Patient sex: F
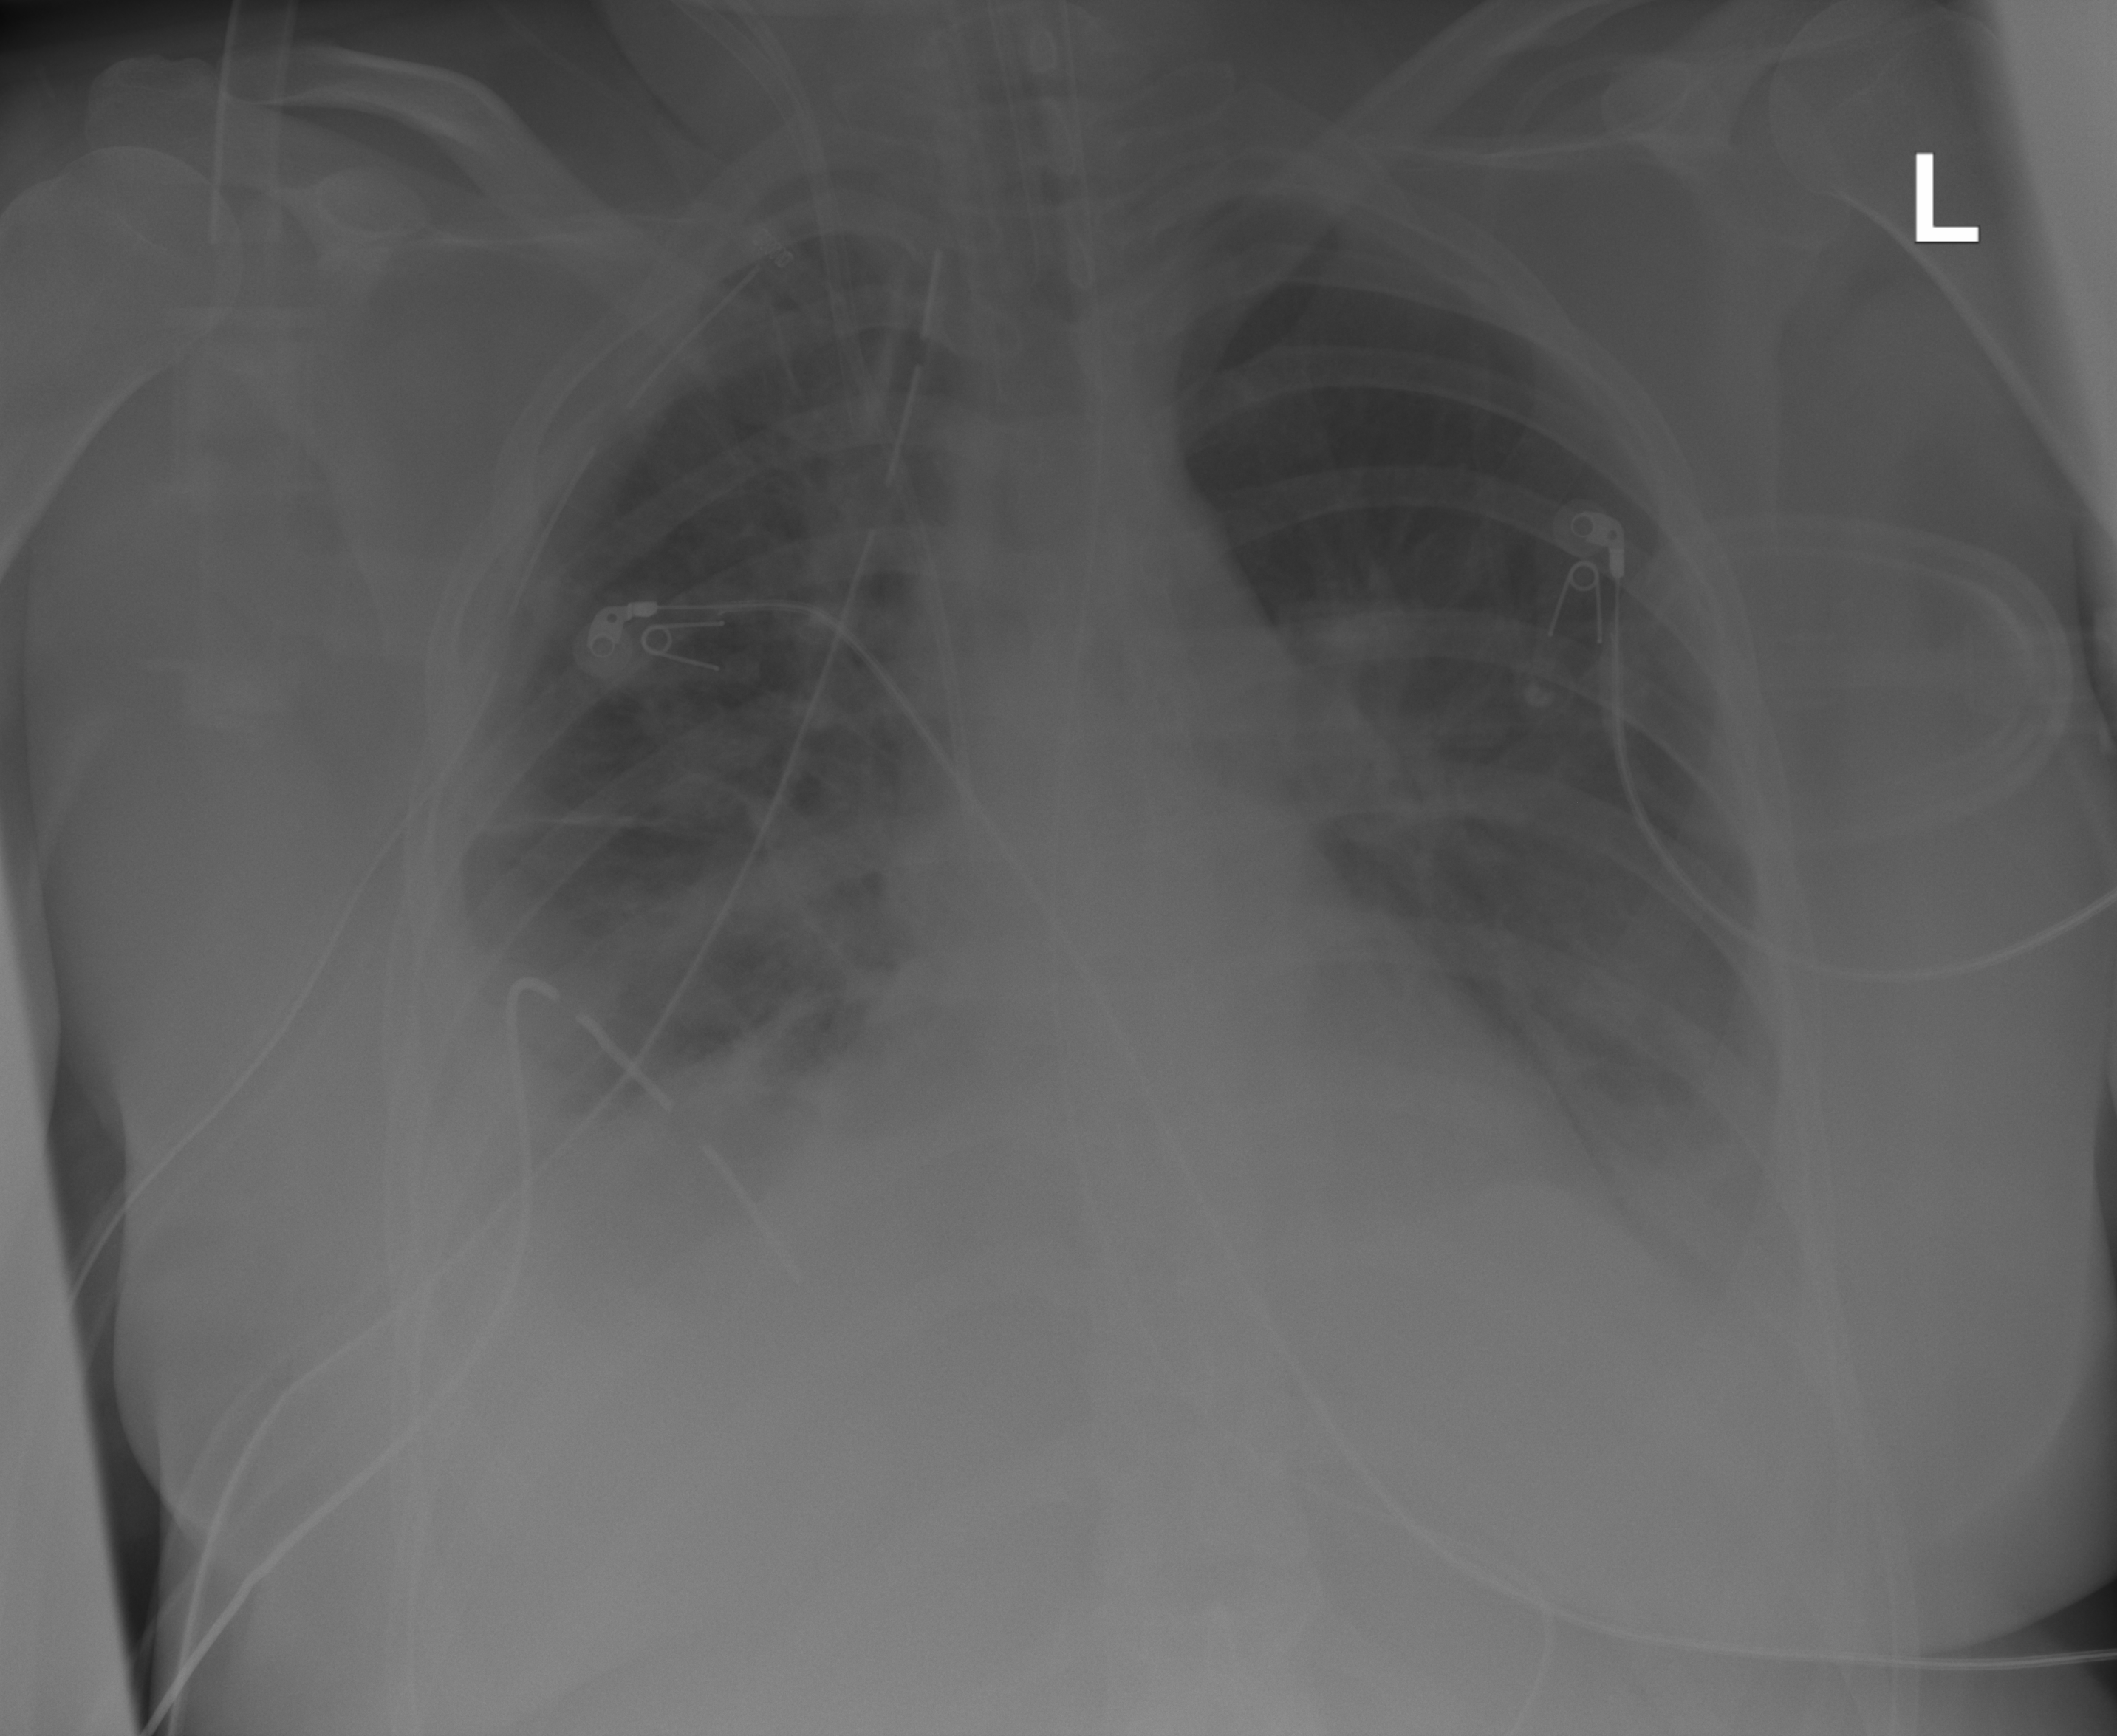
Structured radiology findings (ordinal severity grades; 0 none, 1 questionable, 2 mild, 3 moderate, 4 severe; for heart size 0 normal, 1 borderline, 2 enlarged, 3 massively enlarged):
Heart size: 2
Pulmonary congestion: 2
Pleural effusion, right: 3
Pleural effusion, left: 2
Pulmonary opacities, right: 0
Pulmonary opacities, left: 0
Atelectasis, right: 3
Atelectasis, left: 2